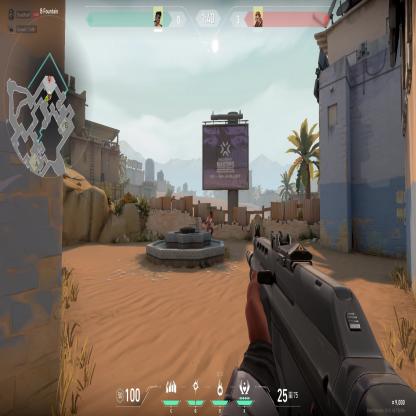
Label: enemy